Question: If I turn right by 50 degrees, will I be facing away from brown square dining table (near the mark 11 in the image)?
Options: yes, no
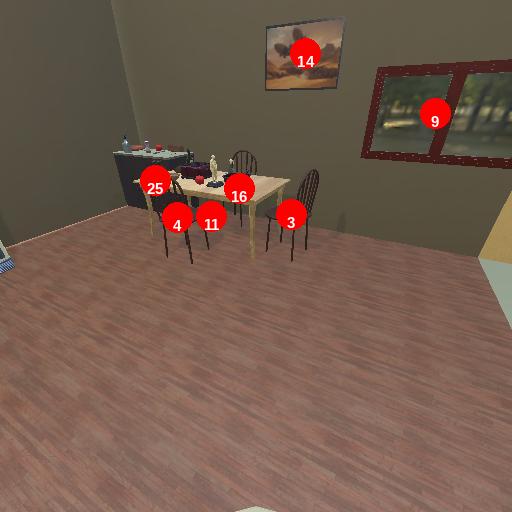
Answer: yes